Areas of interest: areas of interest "Residential"
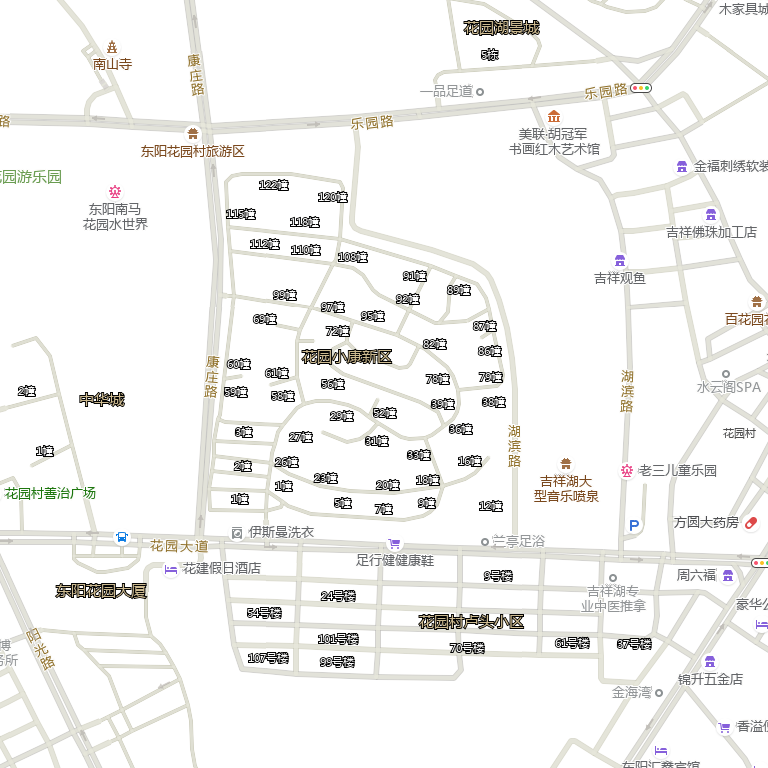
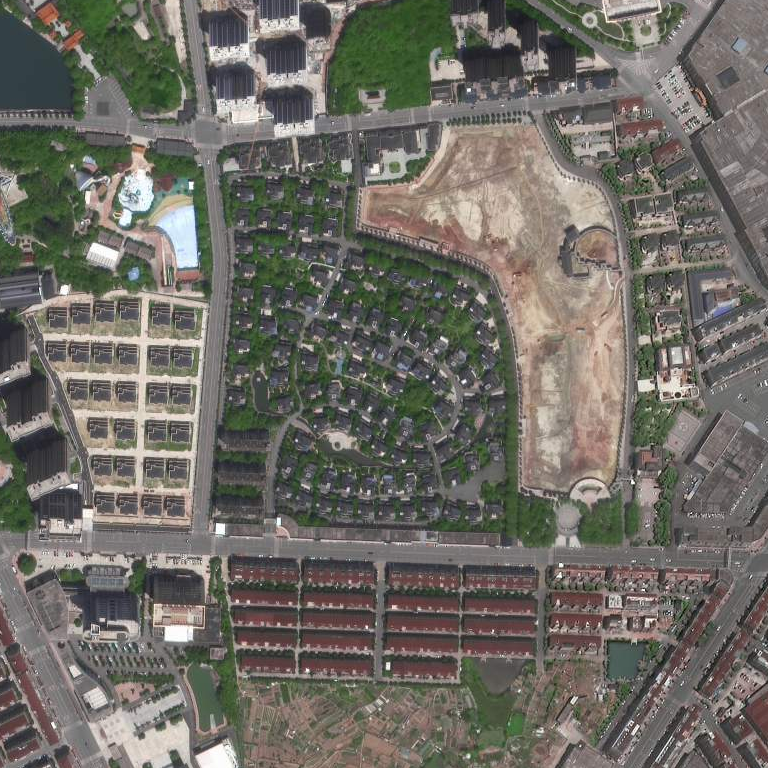